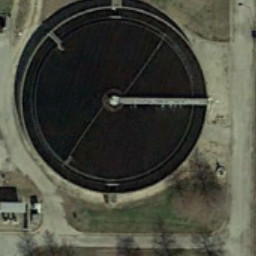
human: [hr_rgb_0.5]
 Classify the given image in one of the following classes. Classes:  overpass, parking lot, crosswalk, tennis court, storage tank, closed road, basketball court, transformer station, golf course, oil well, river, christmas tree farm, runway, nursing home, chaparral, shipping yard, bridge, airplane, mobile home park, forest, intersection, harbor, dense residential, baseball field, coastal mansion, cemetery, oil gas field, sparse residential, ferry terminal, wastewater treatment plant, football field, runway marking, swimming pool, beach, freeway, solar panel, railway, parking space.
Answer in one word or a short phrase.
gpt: wastewater treatment plant